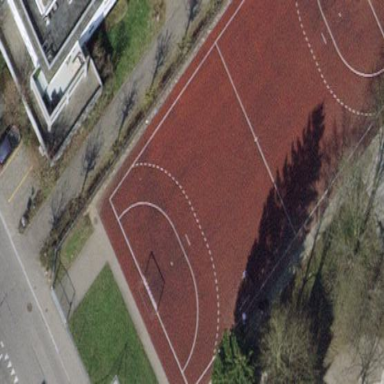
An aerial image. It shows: Tartan basketball court on the leisure land pitch.